Question: I have a tableview inside a cell which sits left of a label. In the xib for the cell, the tableView appears positioned correctly, but when I run my app, it looks like it completely fills the cell and ignores other elements in the cell.
I've tried setting the bounds, changing the contentInset, and nothing seems to adjust the width so that the table doesn't bleed into elements and get cut off by elements right of it.
How can I make the tableview less than the full width of its containing cell?

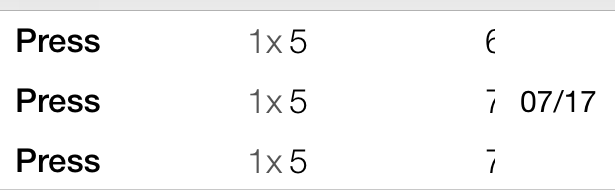
Answer: Rebuild your constraints. Make sure that when your inner cells resize, their components layout correctly to the cell.